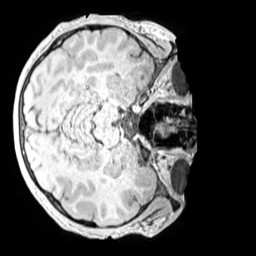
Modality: MP2RAGE
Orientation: axial
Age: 13
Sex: male
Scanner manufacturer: siemens
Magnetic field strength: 3 T
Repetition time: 4 s
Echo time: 0.00299 s